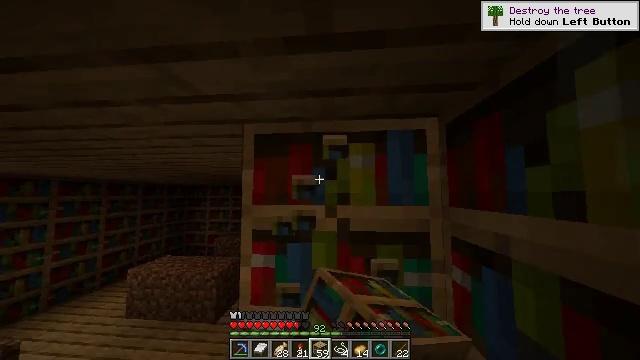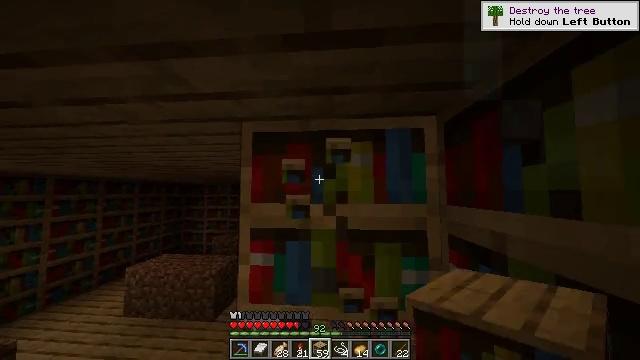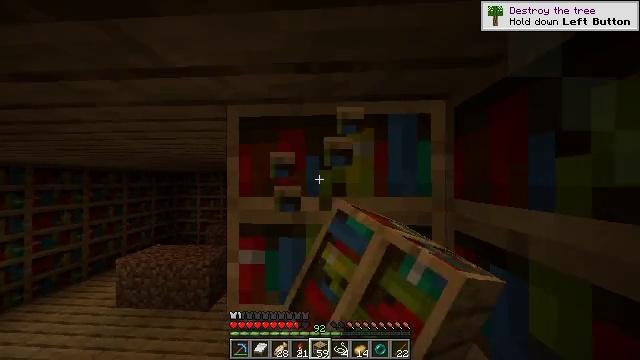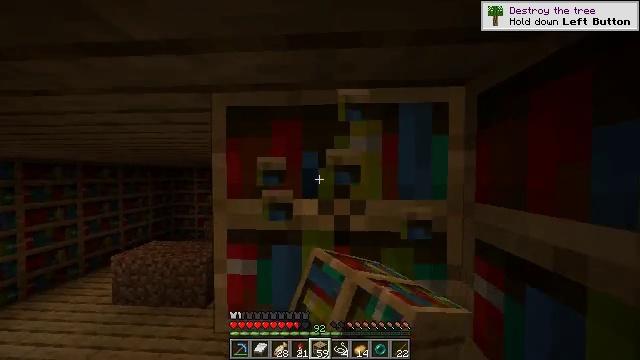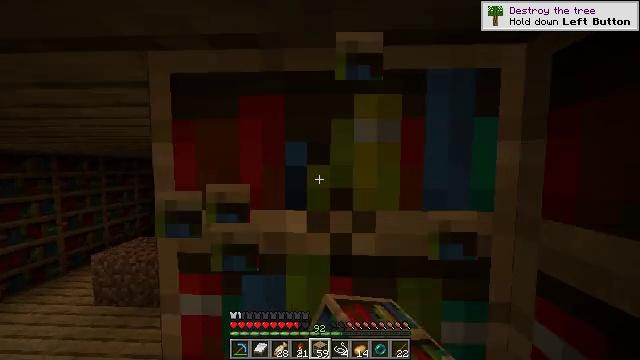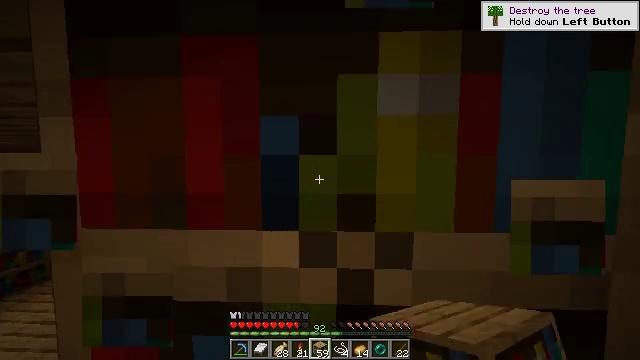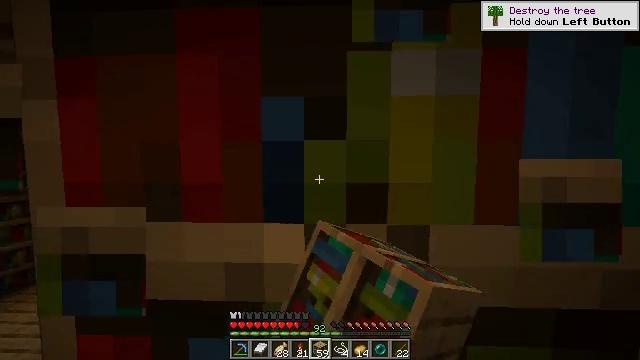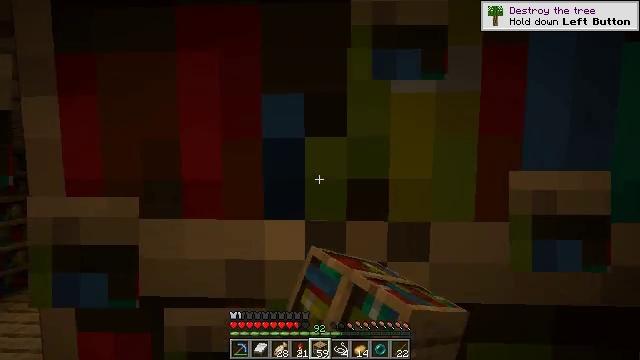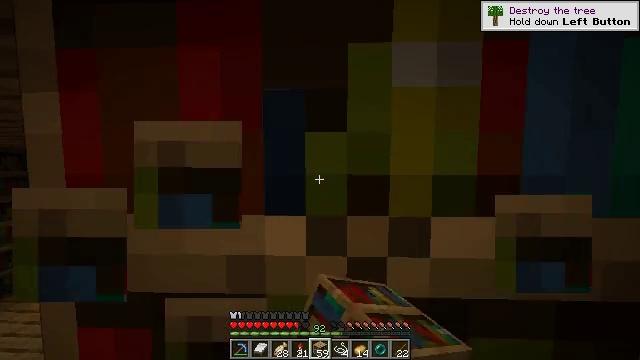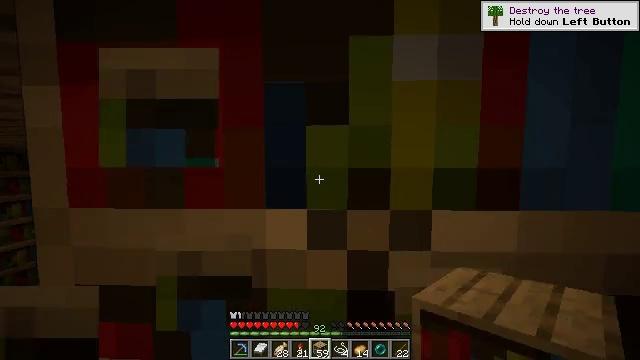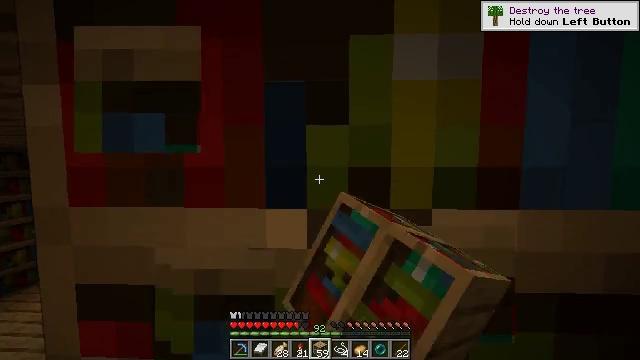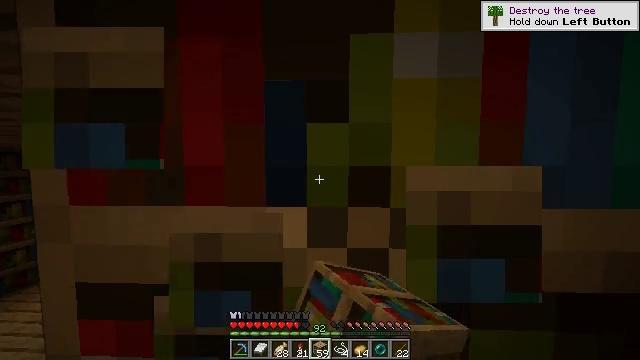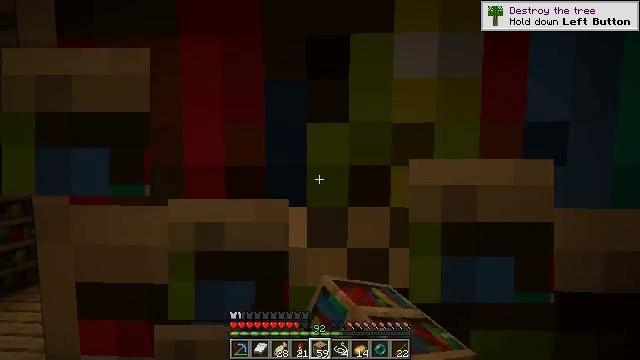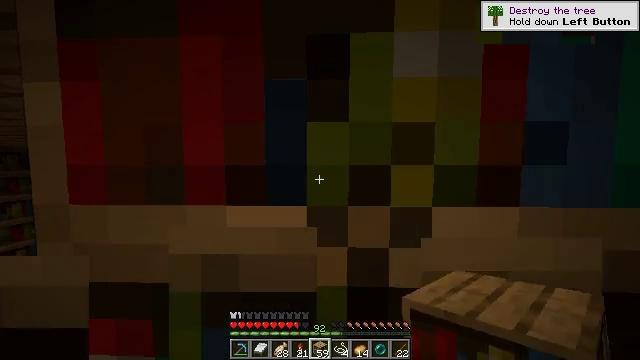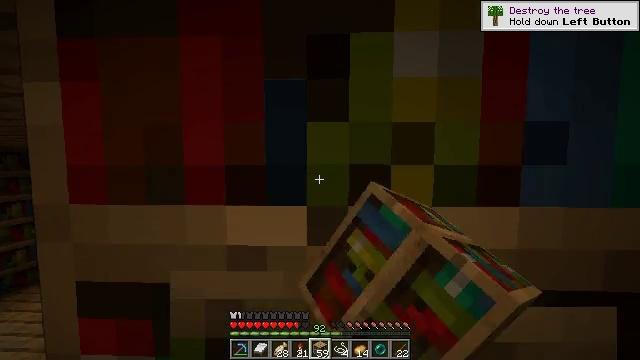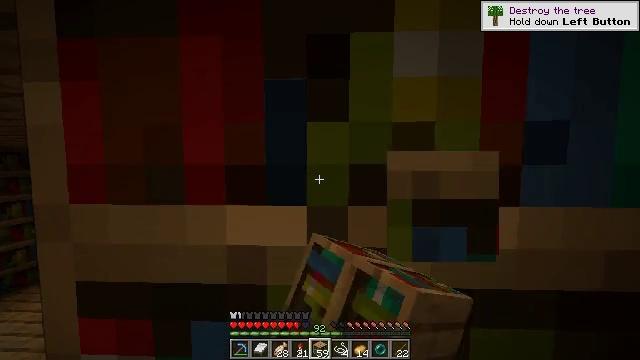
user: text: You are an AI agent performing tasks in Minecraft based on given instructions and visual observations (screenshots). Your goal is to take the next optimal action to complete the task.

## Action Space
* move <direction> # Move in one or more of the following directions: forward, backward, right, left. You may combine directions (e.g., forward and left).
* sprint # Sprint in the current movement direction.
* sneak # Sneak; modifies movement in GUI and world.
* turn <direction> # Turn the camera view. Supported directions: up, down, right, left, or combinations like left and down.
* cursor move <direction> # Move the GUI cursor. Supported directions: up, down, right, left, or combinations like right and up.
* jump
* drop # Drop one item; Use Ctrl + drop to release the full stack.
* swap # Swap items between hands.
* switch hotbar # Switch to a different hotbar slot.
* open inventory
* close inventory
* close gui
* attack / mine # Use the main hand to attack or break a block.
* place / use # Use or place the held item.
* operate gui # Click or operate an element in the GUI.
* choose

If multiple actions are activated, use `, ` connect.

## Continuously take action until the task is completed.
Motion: motion action
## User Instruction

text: Mine the bookshelf to gather resources.
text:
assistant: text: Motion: attack / mine
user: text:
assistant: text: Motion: move forward, turn right and down, attack / mine
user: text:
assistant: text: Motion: move forward, turn down, attack / mine
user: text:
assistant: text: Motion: move forward, turn right and down, attack / mine
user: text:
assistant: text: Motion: attack / mine
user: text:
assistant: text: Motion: attack / mine
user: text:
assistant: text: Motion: attack / mine
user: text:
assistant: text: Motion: attack / mine
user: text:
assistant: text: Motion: attack / mine
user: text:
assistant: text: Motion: attack / mine
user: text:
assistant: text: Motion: attack / mine
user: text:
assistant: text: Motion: attack / mine
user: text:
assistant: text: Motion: attack / mine
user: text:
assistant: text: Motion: attack / mine
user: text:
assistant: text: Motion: attack / mine
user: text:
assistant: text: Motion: attack / mine
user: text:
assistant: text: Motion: attack / mine
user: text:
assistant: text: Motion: attack / mine
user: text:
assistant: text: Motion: attack / mine
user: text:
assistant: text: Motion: attack / mine
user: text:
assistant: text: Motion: attack / mine
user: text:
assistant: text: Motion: attack / mine
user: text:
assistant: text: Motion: attack / mine
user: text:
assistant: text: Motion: attack / mine
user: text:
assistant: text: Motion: attack / mine
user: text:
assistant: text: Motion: attack / mine
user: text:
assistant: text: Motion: attack / mine
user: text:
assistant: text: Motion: attack / mine
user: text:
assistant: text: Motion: attack / mine
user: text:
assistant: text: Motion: attack / mine